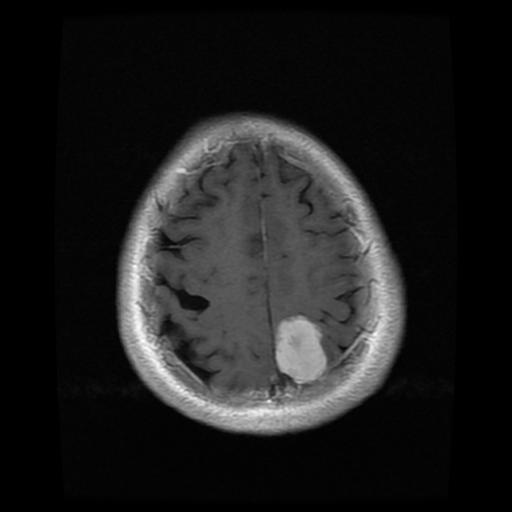
Label: meningioma